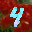
Label: 4